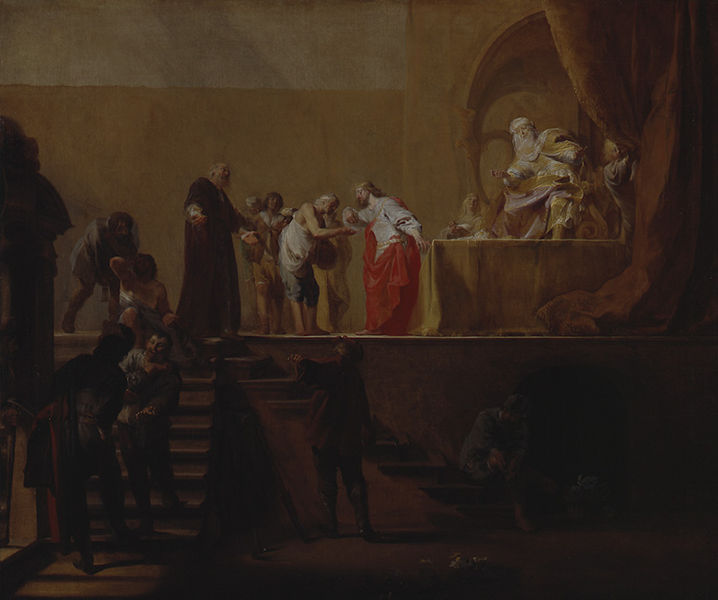
Titel: Das Gleichnis von den Arbeitern im Weinberg
Künstler: Nicolaus Knüpfer
Standort: Karlsruhe
Institution: Staatliche Kunsthalle Karlsruhe
Schlagwörter: blau, dunkel, gemälde, gott, mann, nackt, schatten, umhang, weiß, frauen, gelb, menschen, ocker, sitzen, braun, fenster, frau, grau, hell, licht, männer, orange, raum, schwarz, stuhl, rot, tuch, beige, fest, gesellschaft, malerei, versammlung, bart, gelage, gericht, jung, wand, architektur, arm, arme, stehen, tragen, bild, diskutieren, gelehrte, gesten, niederlande, vorhang, öl, figur, gewand, gold, haare, mantel, sitzend, stehend, gewänder, innen, personen, bühne, theater, skulptur, düster, bogen, mauer, farbe, hof, empore, saal, rundbogen, treppe, treppen, könig, papst, thron, essen, stufen, tiefe, podest, nische, alter, greis, barfuß, soldat, mäntel, herrscher, pilatus, trohn, tron, treffen, verhandlung, altar, anklage, dunke, christus, jesus, segnung, mönch, bittsteller, gebückt, verbeugung, diskussion, baldachin, bettler, tempel, temple, begrüßung, vorhand, maria, heilung, kranke, bitte, almosen, gabe, herscher, krüppel, speisung, erhöht, nckt, siten, rotes gewand, wunder, räumlichkeit, heilen, thronen, thronsaal, amre, höflinge, silberlinge, pharisäer, menshcen, pempel, jeus, bühen, ttreppe, bphne, gab, beratschlagung, htreppe, sonne licht schatten grünes kleid